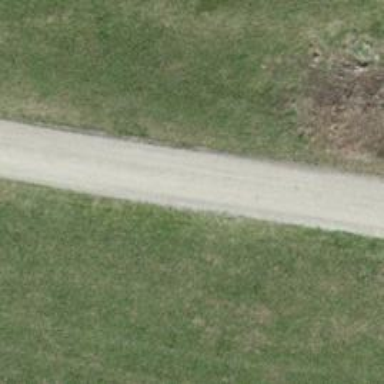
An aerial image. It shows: Track with grade1 pebblestone surface.